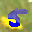
Label: 5